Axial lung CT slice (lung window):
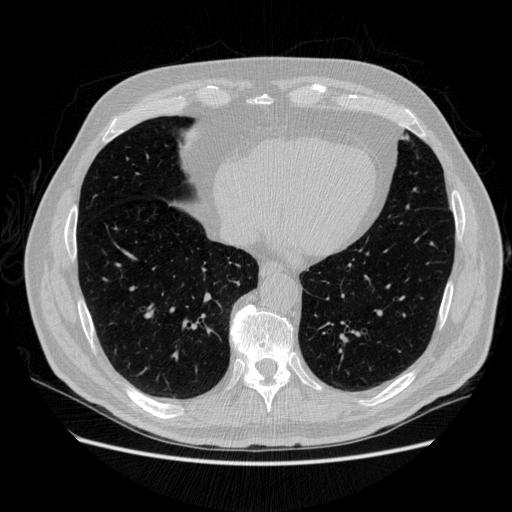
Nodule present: no